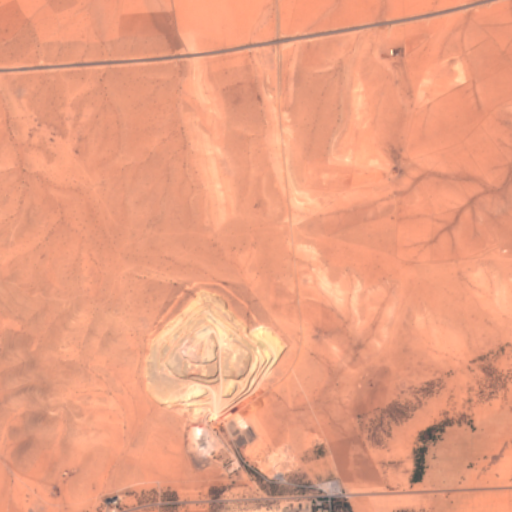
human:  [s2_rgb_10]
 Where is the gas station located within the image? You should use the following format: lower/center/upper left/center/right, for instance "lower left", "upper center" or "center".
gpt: The gas station is located in the lower left of the image.
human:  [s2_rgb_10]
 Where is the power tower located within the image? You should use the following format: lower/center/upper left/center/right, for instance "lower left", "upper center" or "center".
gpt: The power tower is located in the lower right of the image.
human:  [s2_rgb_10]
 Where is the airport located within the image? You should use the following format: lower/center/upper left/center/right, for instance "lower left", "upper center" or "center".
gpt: There is no airport in the image.